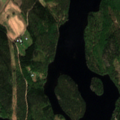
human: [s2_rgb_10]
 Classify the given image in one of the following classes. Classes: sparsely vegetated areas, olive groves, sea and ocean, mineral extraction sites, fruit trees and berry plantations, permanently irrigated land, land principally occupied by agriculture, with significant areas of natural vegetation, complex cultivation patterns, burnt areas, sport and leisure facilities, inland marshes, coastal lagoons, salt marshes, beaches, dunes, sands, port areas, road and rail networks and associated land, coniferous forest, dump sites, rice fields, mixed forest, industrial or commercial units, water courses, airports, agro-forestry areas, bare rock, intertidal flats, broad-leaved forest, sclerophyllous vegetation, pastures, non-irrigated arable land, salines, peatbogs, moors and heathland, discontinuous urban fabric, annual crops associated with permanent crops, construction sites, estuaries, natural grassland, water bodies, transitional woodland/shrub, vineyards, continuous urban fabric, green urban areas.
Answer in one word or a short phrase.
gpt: land principally occupied by agriculture, with significant areas of natural vegetation, coniferous forest, mixed forest, water bodies